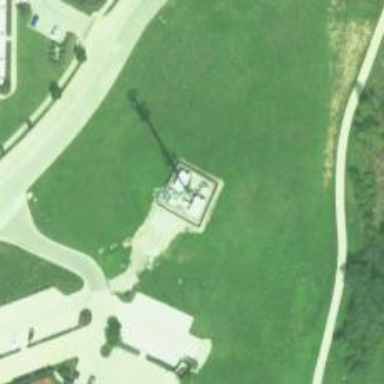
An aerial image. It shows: Communication mast tower.